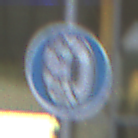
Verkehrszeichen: SchneekettenVorgeschrieben
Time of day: SunriseSunset
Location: Outdoor (Urban)
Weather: PartlyCloudy
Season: NotSpecified
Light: Natural